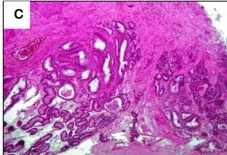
Histological results of pre-treatment biopsy. They show a category IIB endometritis. Fibrotic glandular nests.
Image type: pathology (h&e)